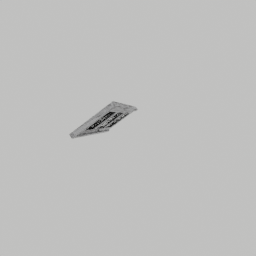
Label: architecture